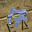
Label: 7